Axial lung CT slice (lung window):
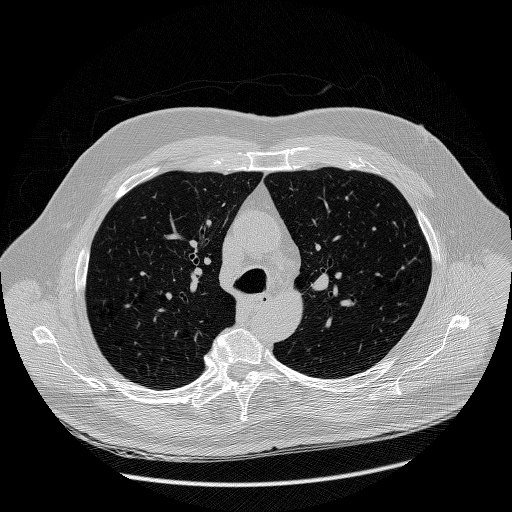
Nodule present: no